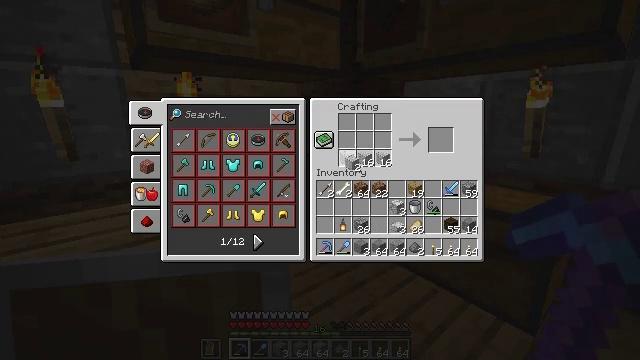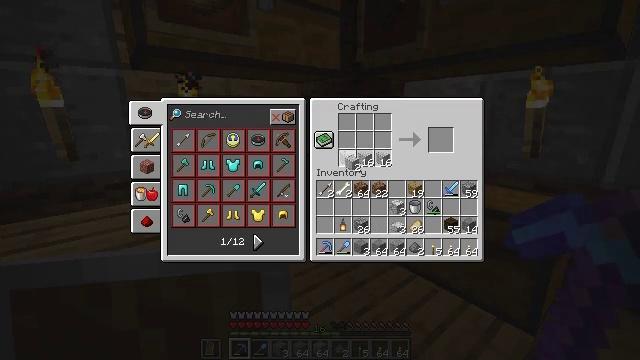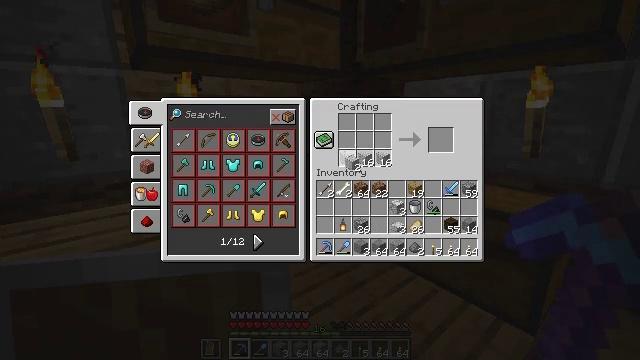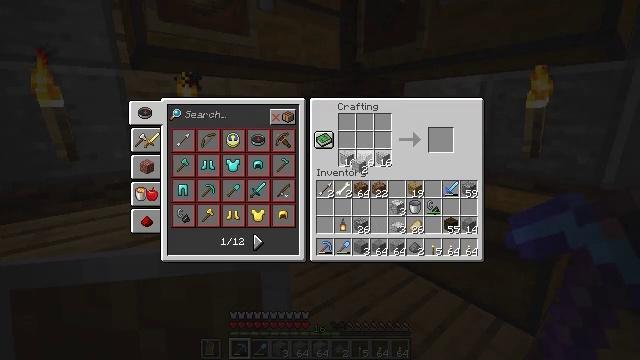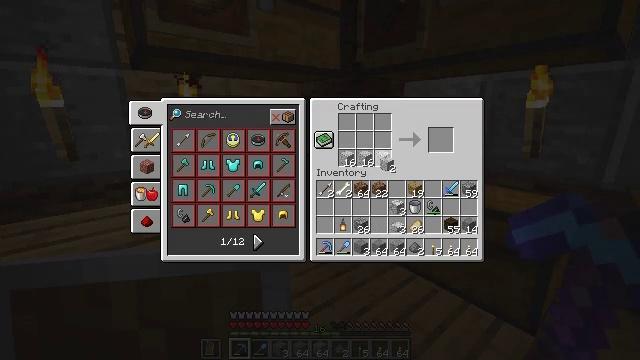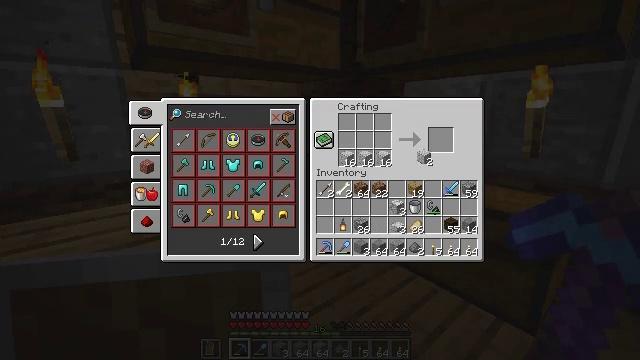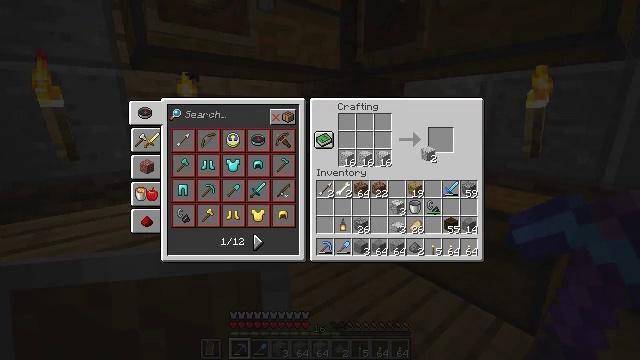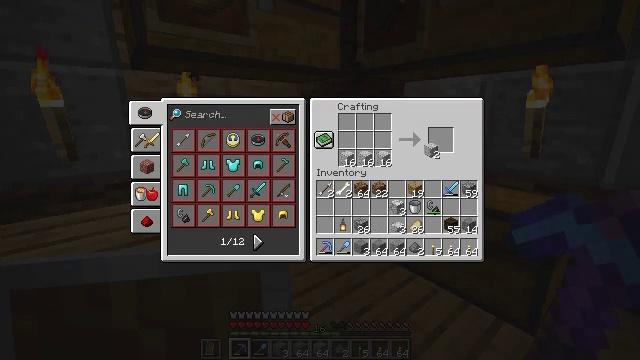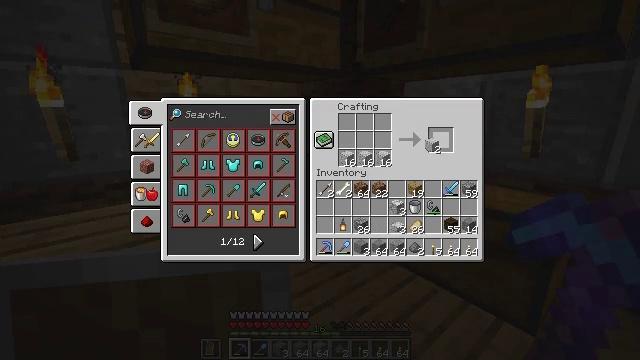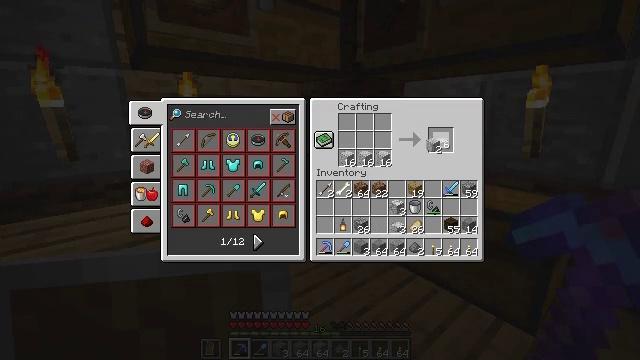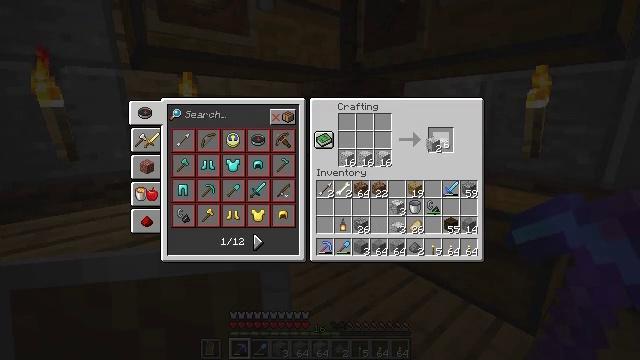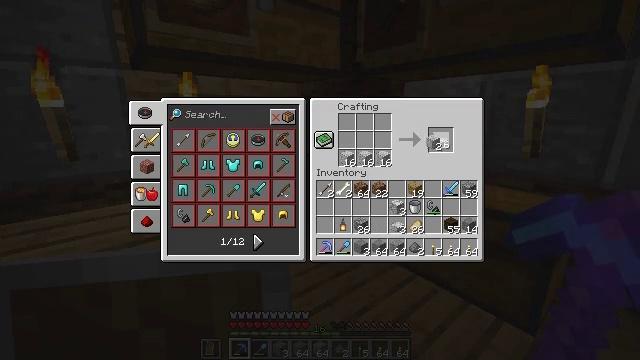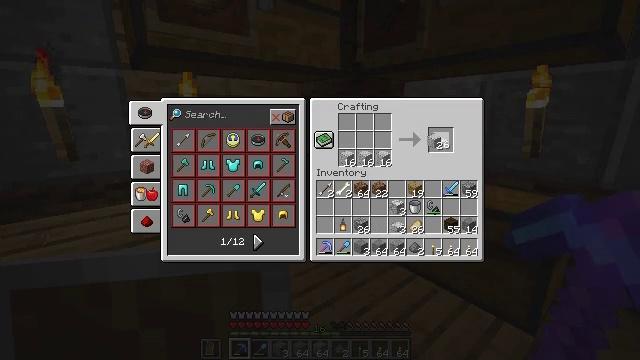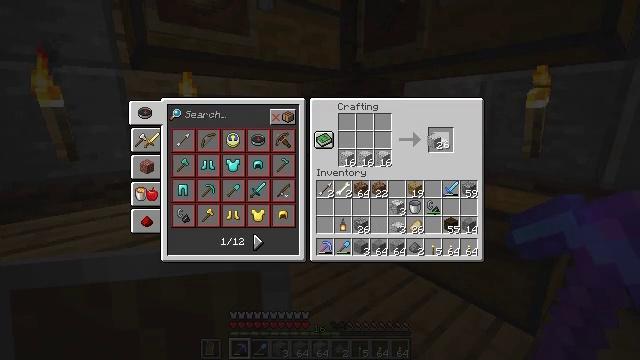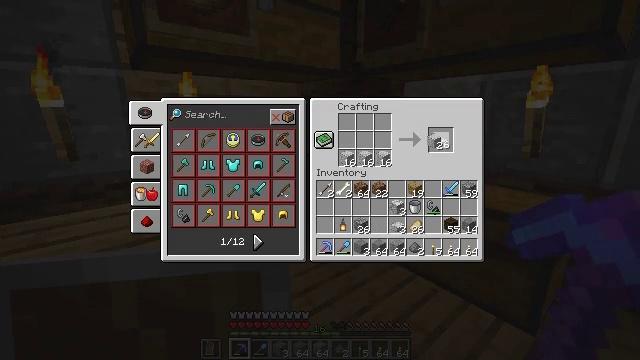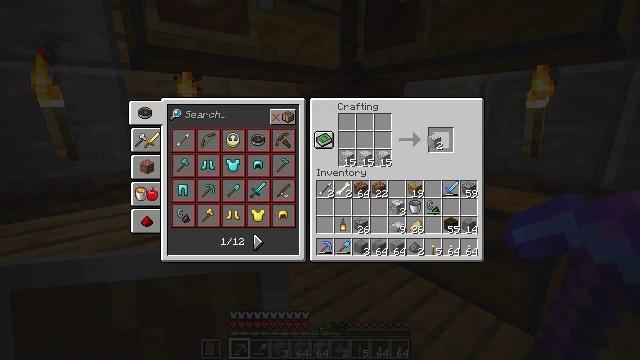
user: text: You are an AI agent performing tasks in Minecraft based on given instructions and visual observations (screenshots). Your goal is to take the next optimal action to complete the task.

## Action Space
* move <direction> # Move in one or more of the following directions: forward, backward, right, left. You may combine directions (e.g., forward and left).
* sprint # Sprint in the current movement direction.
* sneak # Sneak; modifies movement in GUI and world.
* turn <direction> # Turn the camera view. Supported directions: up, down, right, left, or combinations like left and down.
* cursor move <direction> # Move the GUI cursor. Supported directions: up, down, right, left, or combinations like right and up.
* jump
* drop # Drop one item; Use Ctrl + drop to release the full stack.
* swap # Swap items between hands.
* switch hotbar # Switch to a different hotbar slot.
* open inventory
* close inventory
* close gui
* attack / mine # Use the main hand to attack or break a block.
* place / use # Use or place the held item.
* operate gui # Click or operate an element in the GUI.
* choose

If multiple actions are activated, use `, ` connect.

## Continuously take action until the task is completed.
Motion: motion action
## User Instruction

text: Craft polished diorite slab using polished diorite in a crafting table.
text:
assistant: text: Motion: operate gui
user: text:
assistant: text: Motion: operate gui
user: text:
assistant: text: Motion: cursor move right, operate gui
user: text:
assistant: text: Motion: cursor move right
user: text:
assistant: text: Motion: cursor move right and up
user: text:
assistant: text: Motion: no_op
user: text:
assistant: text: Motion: sneak
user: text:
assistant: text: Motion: sneak
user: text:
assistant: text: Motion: sneak
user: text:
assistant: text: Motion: sneak
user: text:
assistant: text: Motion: sneak
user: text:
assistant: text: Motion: sneak
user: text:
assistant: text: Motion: sneak, operate gui
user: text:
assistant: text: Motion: sneak, operate gui
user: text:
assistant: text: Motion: sneak
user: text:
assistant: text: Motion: sneak
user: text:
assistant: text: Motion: sneak, cursor move down
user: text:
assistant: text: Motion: sneak, cursor move down
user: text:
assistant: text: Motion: sneak, cursor move right and down
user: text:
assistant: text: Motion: no_op